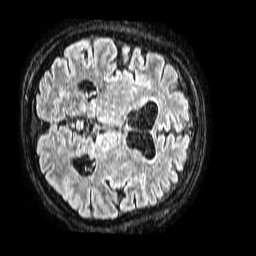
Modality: FLAIR
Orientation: axial
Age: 55
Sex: male
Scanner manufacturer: philips
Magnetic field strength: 1.5 T
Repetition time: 4.8 s
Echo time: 0.3 s